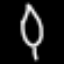
Label: leaf